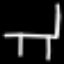
Label: chair